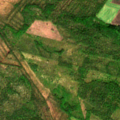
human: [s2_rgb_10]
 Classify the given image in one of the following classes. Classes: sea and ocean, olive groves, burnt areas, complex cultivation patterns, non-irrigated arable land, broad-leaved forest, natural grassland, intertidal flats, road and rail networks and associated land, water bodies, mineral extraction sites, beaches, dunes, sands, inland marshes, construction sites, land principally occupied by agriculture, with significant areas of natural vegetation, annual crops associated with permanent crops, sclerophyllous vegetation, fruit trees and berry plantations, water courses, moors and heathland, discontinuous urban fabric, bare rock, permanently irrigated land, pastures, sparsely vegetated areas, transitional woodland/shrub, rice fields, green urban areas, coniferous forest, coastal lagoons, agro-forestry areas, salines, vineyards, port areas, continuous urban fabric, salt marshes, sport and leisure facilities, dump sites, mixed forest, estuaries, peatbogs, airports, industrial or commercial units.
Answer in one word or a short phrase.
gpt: non-irrigated arable land, coniferous forest, mixed forest, transitional woodland/shrub